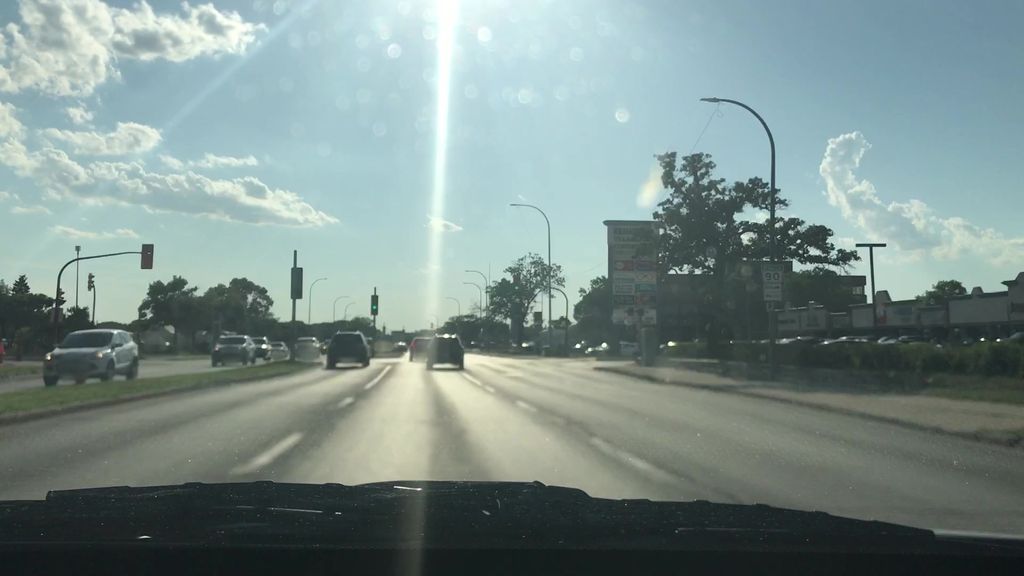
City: winnipeg